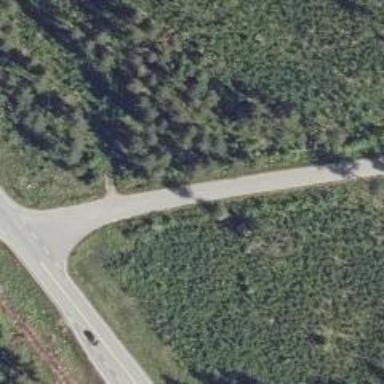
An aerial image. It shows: Tertiary road.